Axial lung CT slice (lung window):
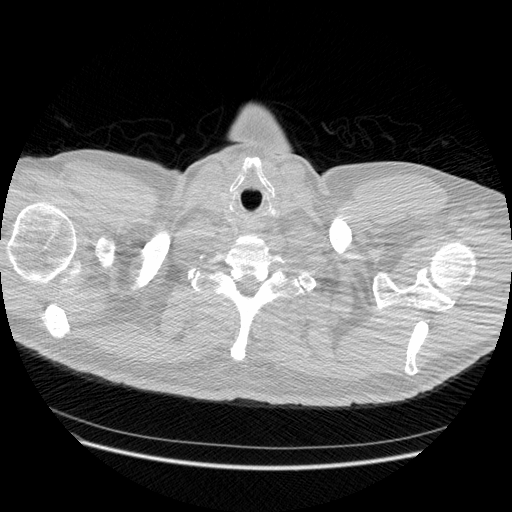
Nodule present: no